四年级 · 立体几何学
观察下面三个几何体, 下面说法正确的是（）。

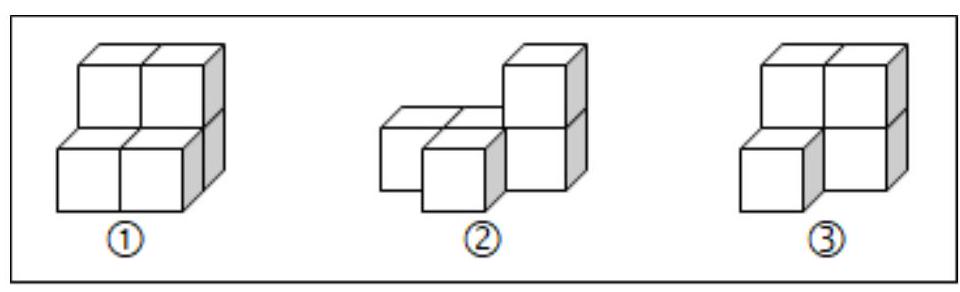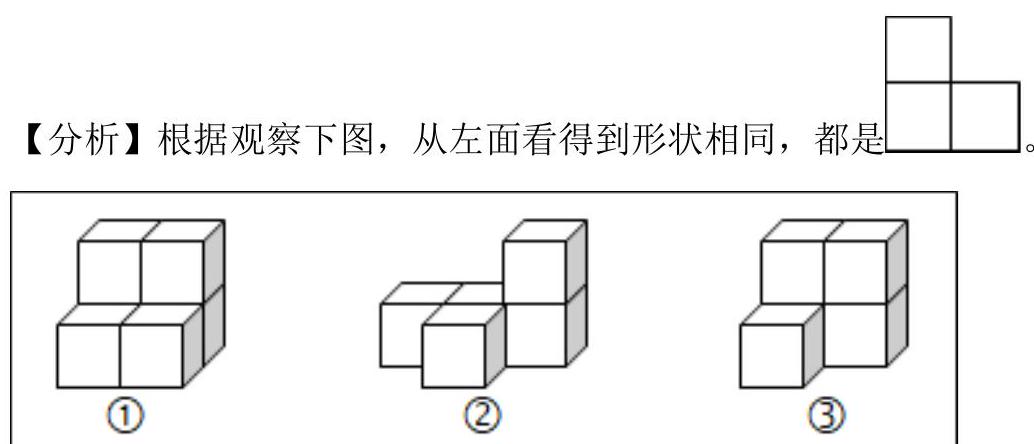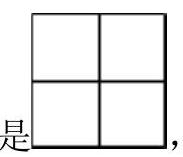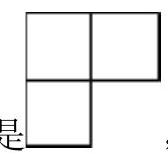
A. 从左面看到的都相同

B. 都由 5 个小方块拼成的

C. (3)号几何体从正面和上面看到的相同

D. 要使(2)号几何体从右面看到的图形不变, 最多可去掉 1 个小方块

答案: A
解析: 解$\mathrm{A}$

【分析】根据观察下图, 从左面看得到形状相同, 都是

(3)

【详解】A. 从左面看到的都相同, 说法正确;

B. (2)、(3) 都是由 5 个小方块拼成的, (1)是 6 个, 故此项说法错误;

C. (3)号几何体从正面看到的是

，从上面看到的是

，形状不同，故此项错误;

D. 要使(2号几何体从右面看到的图形不变, 最多可去掉 2 个小方块, 故此项错误。

故答案为: $\mathrm{A}$

【点睛】此题考查了从不同方向观察物体和几何体, 锻炼了学生的空间想象力和抽象思维能力。